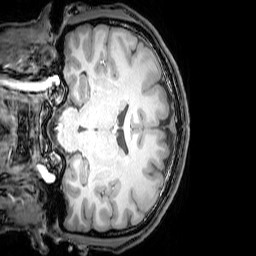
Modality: T1w
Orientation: coronal
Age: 20
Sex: male
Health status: healthy
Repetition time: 0.081 s
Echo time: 0.037 s